Field crop: maize
Growth stage: 2
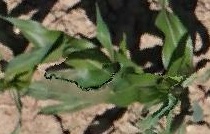
Species: maize